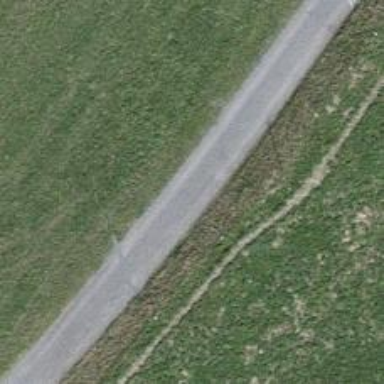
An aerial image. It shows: Paved track road with grade1 track type.